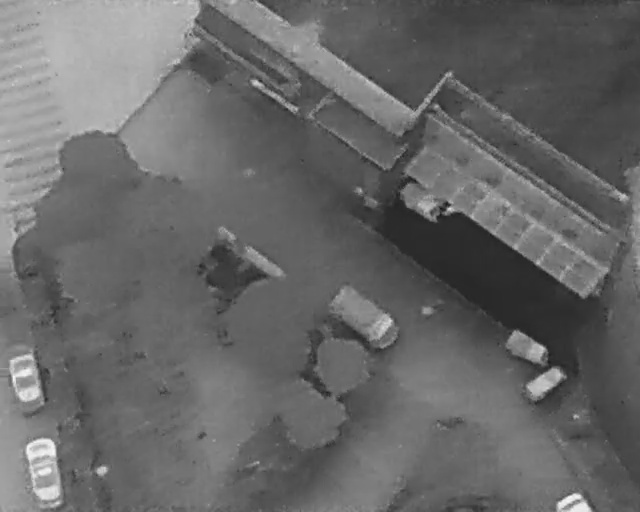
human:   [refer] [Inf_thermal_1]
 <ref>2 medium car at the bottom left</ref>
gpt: <box>[[0, 72, 9, 77, 168], [1, 89, 12, 95, 167]]</box>